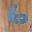
Label: 6